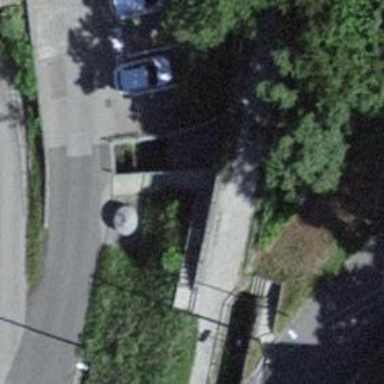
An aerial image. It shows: Road with steps.